Field crop: maize
Growth stage: 2
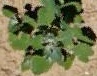
Species: chenopodium